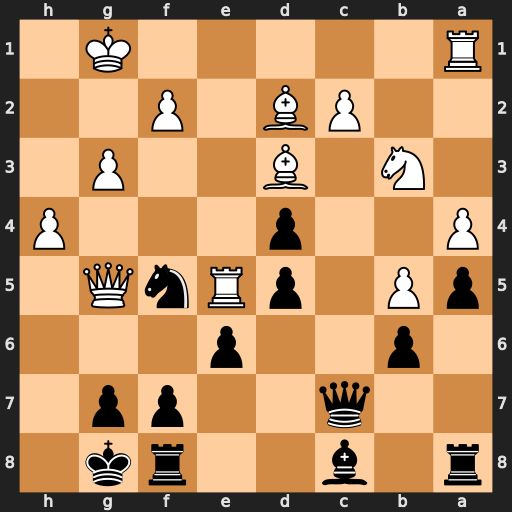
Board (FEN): r1b2rk1/2q2pp1/1p2p3/pP1pRnQ1/P2p3P/1N1B2P1/2PB1P2/R5K1
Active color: b
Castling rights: -
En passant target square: -
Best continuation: f6 Qg6 fxe5